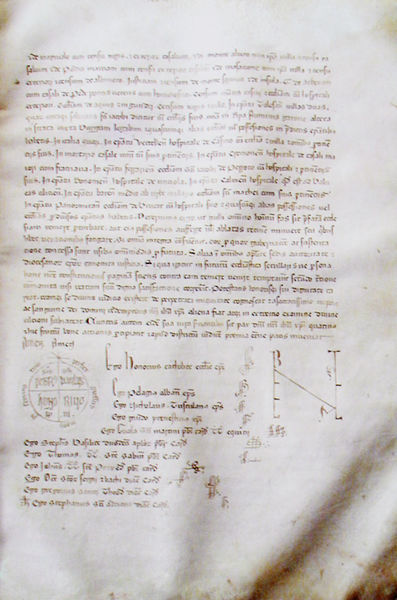
Titel: Tumbo B
Institution: Archivo de la Catedral. Santiago de Compostela
Schlagwörter: schatten, weiß, braun, schwarz, skizze, symbol, zeichnung, alt, bibel, falten, blatt, kreis, rund, schrift, welle, wellen, papier, grafik, linien, rand, zahlen, striche, foto, buch, linie, seite, text, buchstaben, beschriftung, tinte, buchseite, wellig, pergament, wappen, zahl, zeilen, french, knick, handschrift, beschädigung, gewellt, sigel, erklärung, leonardo, latein, ink, berechnung, skala, mathematik, einteilung, viertel, cloth, papyrus, illustrationen, grafiken, manuskript, sprache, formel, physik, naturwissenschaft, stem, europe, math, leather, t, n, science, law, declaration, erleuterung, grafiek, experiment, la, n#, blcoksatz, finding, scient, expermient, findings